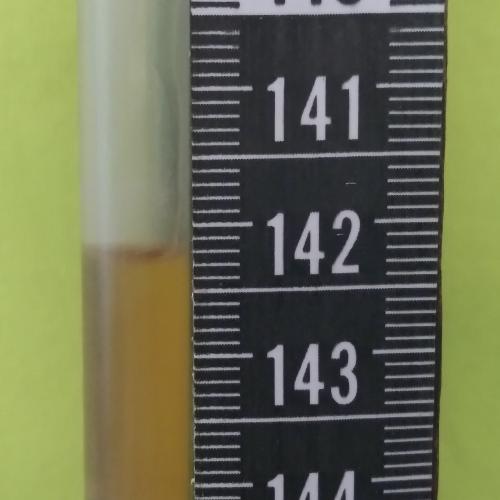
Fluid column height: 142.2 cm